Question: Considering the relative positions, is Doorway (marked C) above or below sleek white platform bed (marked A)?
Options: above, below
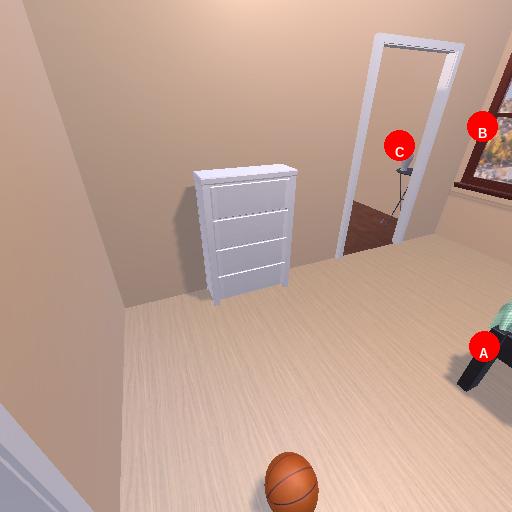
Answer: above